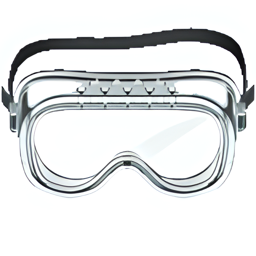
Name: goggles
Emoji: 🥽
Group: Objects
Sub-group: clothing